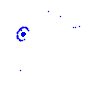
Particle: electron